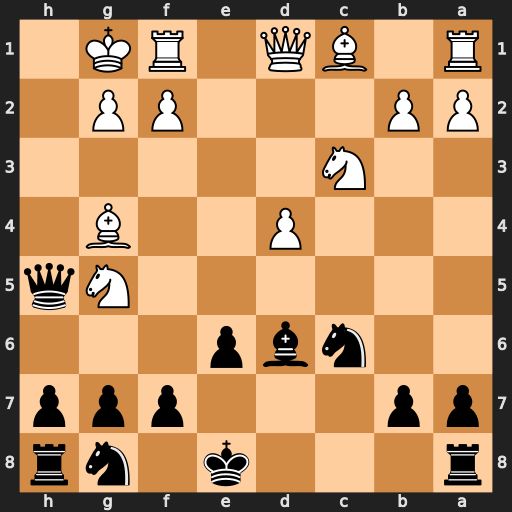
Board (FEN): r3k1nr/pp3ppp/2nbp3/6Nq/3P2B1/2N5/PP3PP1/R1BQ1RK1
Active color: b
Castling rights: kq
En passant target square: -
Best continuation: Qh2#